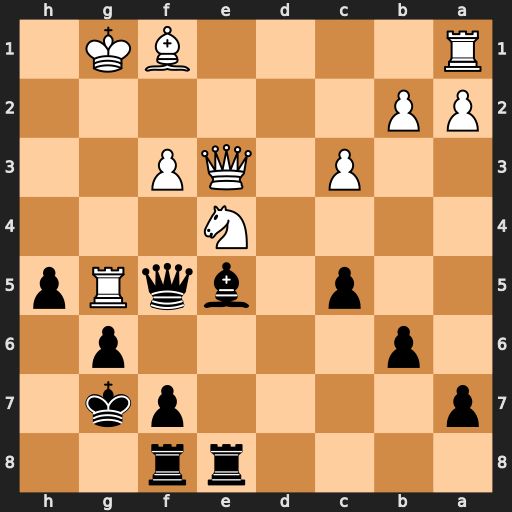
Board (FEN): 4rr2/p4pk1/1p4p1/2p1bqRp/4N3/2P1QP2/PP6/R4BK1
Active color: b
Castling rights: -
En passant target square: -
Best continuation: Bf4 Rxf5 Bxe3+